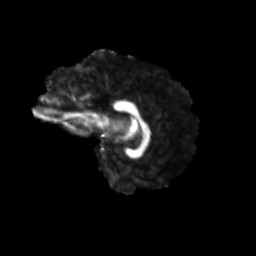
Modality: FA
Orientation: sagittal
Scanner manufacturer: siemens
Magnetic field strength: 3 T
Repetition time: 9.2 s
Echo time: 0.084 s